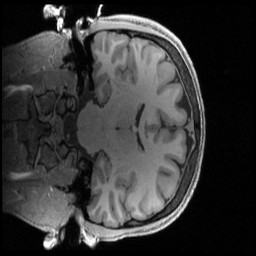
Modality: T1w
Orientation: coronal
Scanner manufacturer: siemens
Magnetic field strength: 3 T
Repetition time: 2.4 s
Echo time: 0.00222 s